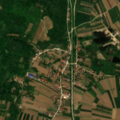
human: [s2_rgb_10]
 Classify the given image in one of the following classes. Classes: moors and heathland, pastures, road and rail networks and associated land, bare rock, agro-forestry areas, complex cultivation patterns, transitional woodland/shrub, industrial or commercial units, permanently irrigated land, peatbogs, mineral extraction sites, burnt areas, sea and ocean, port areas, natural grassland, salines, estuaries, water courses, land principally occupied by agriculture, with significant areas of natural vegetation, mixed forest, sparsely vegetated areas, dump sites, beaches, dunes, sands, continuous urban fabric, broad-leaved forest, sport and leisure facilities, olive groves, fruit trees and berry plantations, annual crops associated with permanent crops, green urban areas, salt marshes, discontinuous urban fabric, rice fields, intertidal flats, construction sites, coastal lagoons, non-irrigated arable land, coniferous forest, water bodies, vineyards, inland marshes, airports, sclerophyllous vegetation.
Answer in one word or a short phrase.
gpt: discontinuous urban fabric, non-irrigated arable land, complex cultivation patterns, land principally occupied by agriculture, with significant areas of natural vegetation, broad-leaved forest